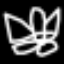
Label: airplane